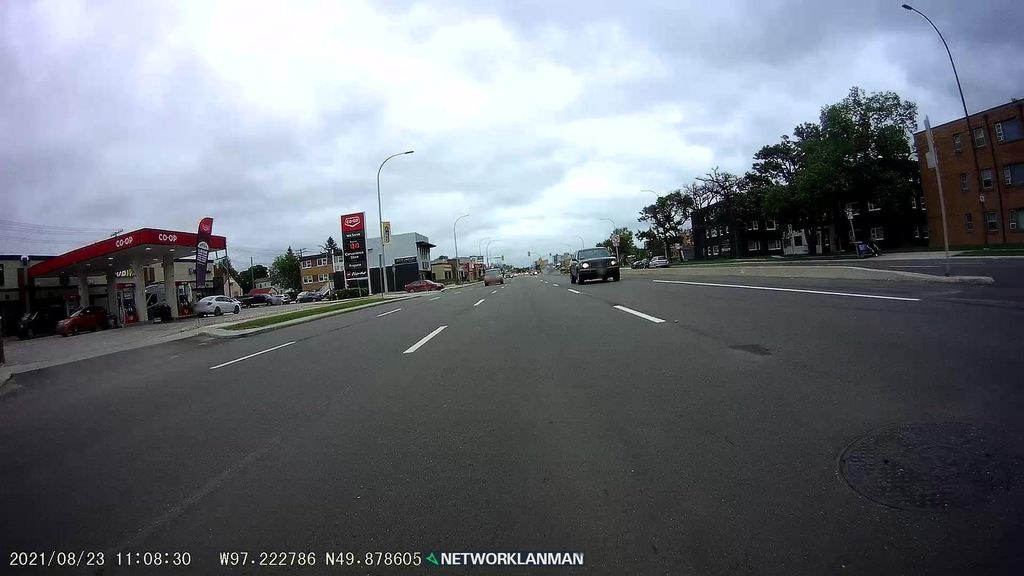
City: winnipeg